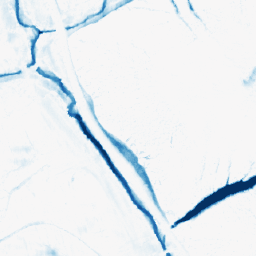
Category: morphological
Decomposition family: morphological_ellipse
Decomposition parameters: operation: closing
width: 20
height: 10
Upsampling method: area
Upsampling parameters: scale: 2
Upsampling scale: 2